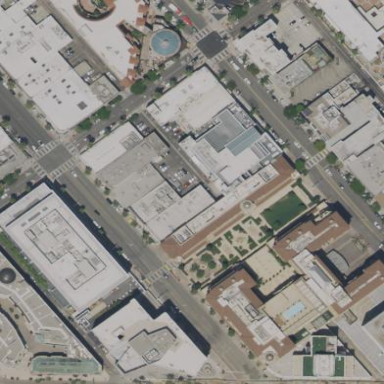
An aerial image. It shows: Building.